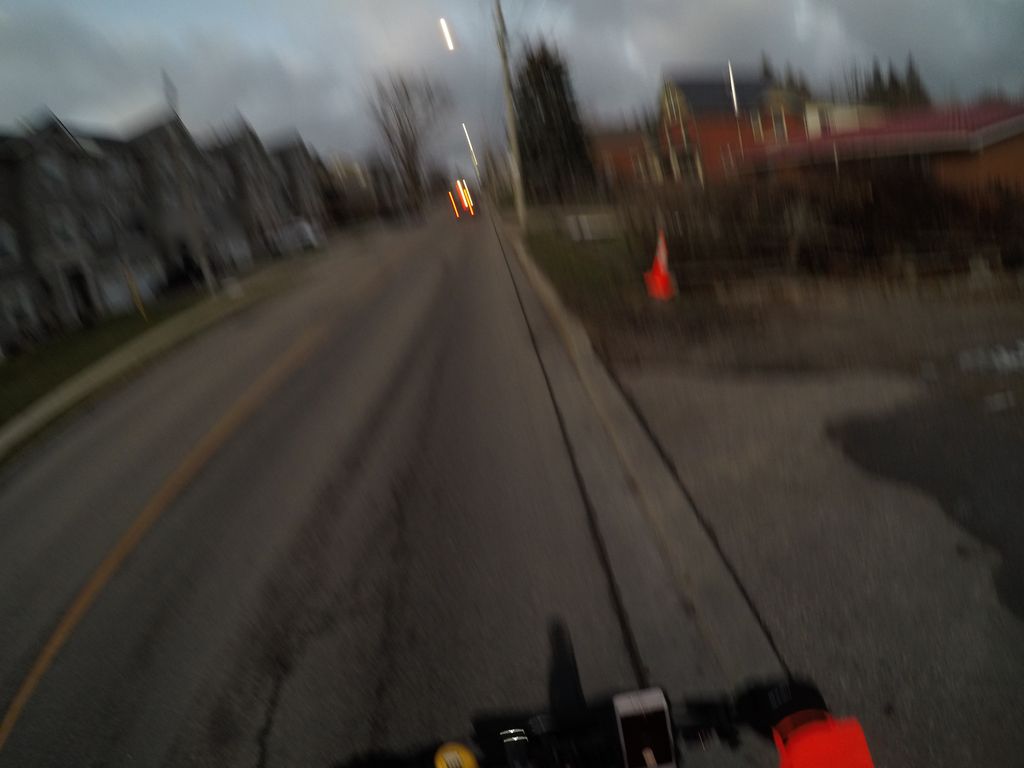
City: kitchener-waterloo